Field crop: maize
Growth stage: 2
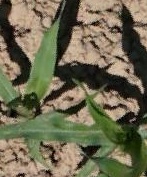
Species: maize